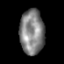
Tissue: prostate
Cell type: Epithelial cells
Senescence score: 0.257
Nuclear area (px): 1082
Mean DAPI intensity: 128.473